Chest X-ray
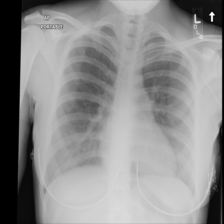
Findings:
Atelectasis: negative
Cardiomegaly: negative
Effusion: negative
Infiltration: negative
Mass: negative
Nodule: negative
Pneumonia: negative
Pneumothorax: negative
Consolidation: negative
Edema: negative
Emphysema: negative
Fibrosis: negative
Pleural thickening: negative
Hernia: negative